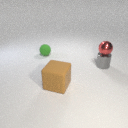
small red metal sphere above small gray metal cylinder